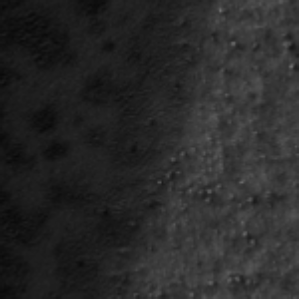
Label: frost